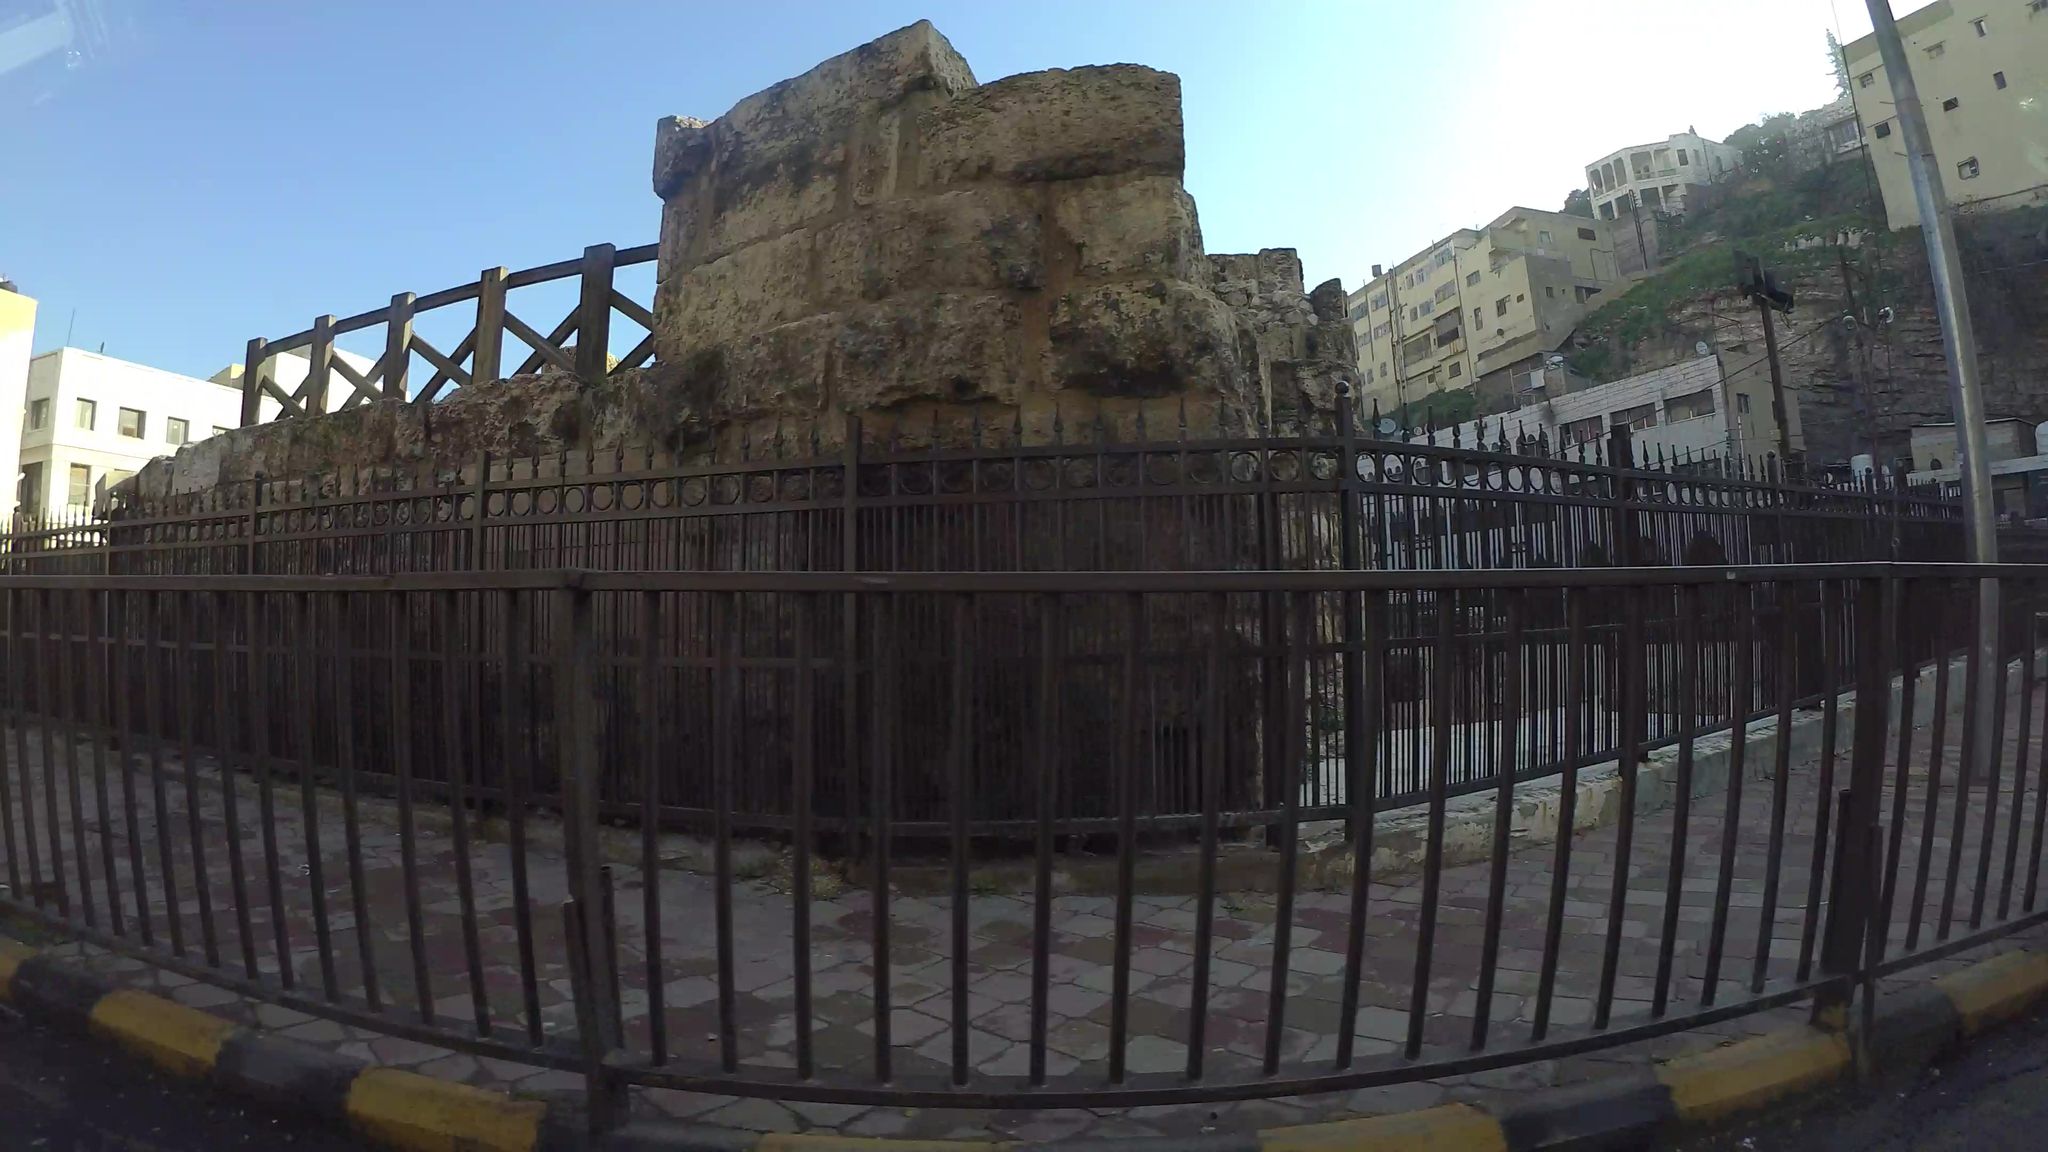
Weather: snowy
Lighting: day
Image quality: good
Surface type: walking surface
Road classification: primary_link, secondary
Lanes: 2
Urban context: urban centre
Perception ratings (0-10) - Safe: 5.63, Lively: 3.14, Beautiful: 3.32, Boring: 6.71, Depressing: 7.48, Wealthy: 4.95